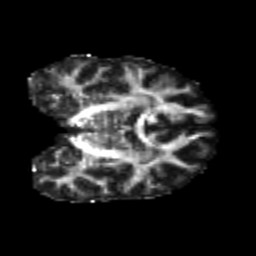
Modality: FA
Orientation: coronal
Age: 21
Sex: male
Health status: healthy
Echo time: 0.074 s